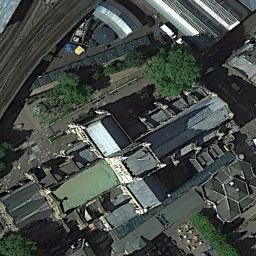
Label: church